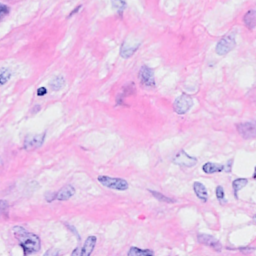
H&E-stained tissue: Breast